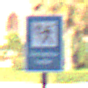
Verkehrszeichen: Verkehrshelfer
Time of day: SunriseSunset
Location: Outdoor (Urban)
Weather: PartlyCloudy
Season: NotSpecified
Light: Natural